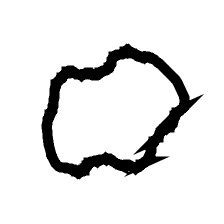
Shape: circle